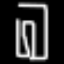
Label: pants